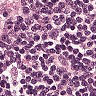
Metastatic tissue present: no